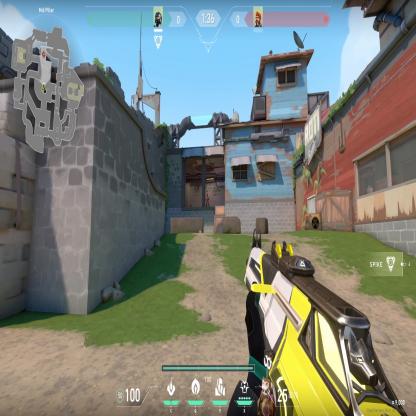
Label: enemy